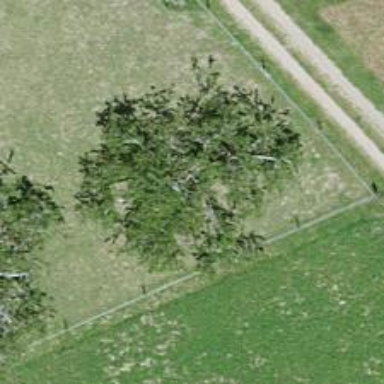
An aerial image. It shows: Deciduous tree with broadleaved leaves.